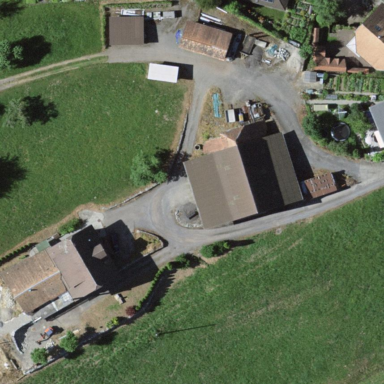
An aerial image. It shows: Farmyard area.